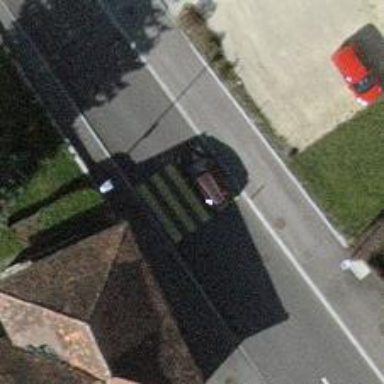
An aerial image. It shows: Asphalt footway with uncontrolled crossing and markings.